Interaction volume radius: 5 \u00c5
Interaction volume height: 25 \u00c5
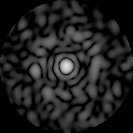
Disorder parameter: 0.8164